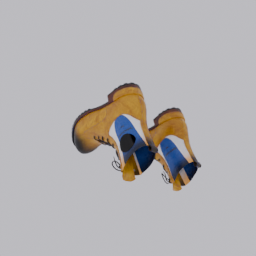
Label: people